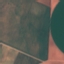
Label: AnnualCrop